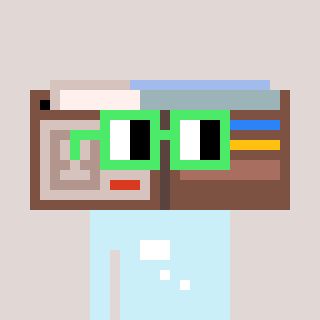
a pixel art character with square light green glasses, a wallet-shaped head and a cold-colored body on a warm background